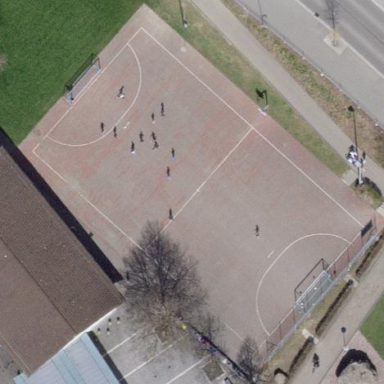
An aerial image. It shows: Pitch used for handball and soccer sports activities.